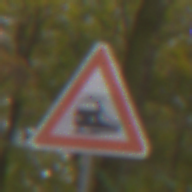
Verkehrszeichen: Bahnuebergang
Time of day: Midday
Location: Outdoor (Nature)
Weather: Overcast
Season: NotSpecified
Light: Natural